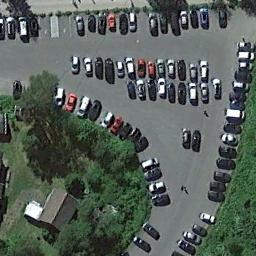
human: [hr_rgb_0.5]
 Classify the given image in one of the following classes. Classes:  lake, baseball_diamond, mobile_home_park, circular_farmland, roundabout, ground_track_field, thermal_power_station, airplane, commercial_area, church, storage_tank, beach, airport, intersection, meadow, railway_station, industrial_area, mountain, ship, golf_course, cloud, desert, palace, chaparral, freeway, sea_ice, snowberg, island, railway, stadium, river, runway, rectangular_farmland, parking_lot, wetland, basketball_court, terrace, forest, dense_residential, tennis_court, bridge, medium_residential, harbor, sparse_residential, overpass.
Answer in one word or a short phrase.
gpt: parking_lot